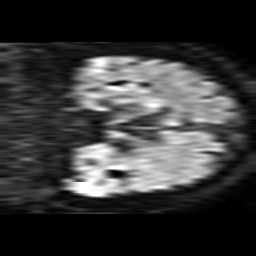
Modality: TRACE
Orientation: coronal
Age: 78
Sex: male
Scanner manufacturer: philips
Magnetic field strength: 3 T
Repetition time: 3.776 s
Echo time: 0.06024 s